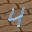
Label: 4